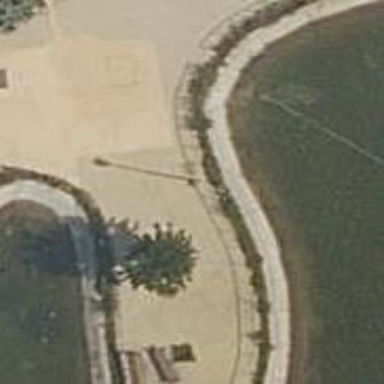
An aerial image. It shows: Concrete footway.